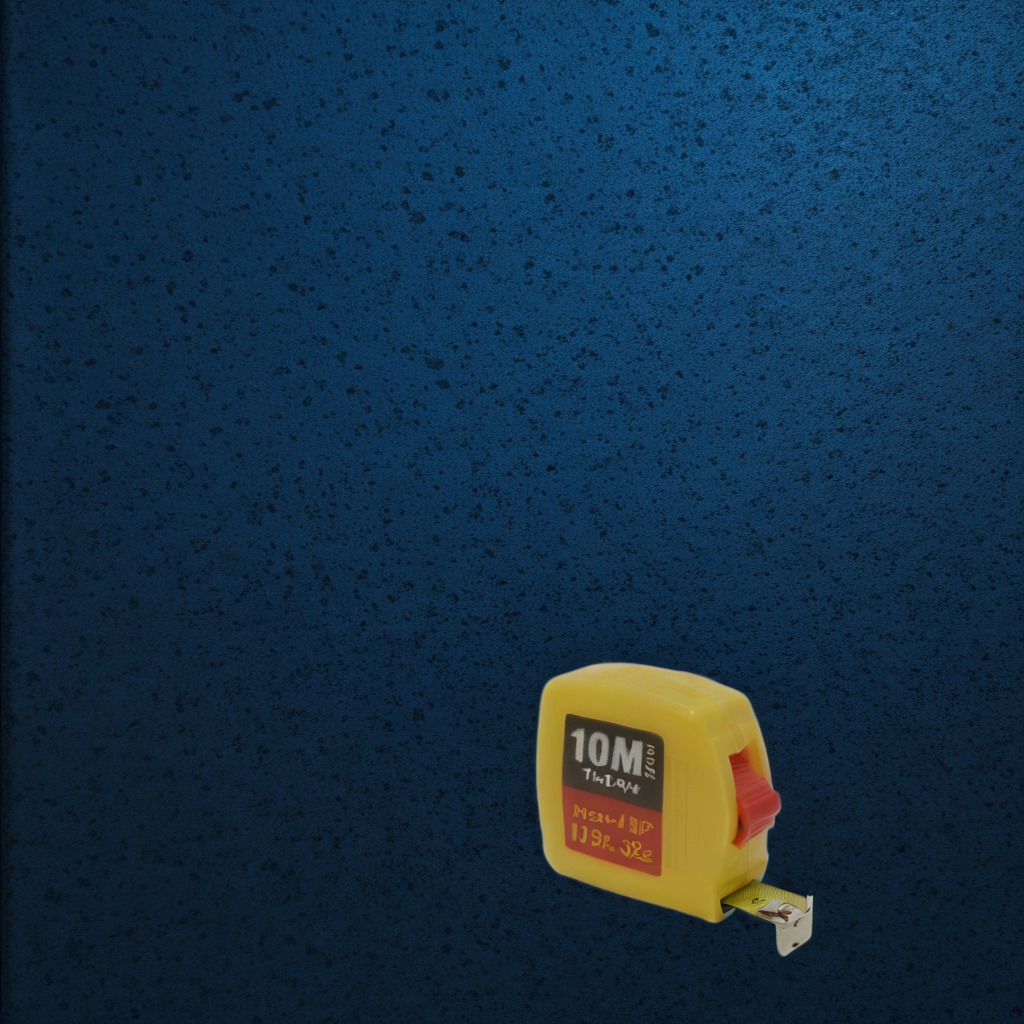
A measuring tape lying on the clean granite tabletop inside a workshop at night dim ambient light soft shadows worn but beneath the mat